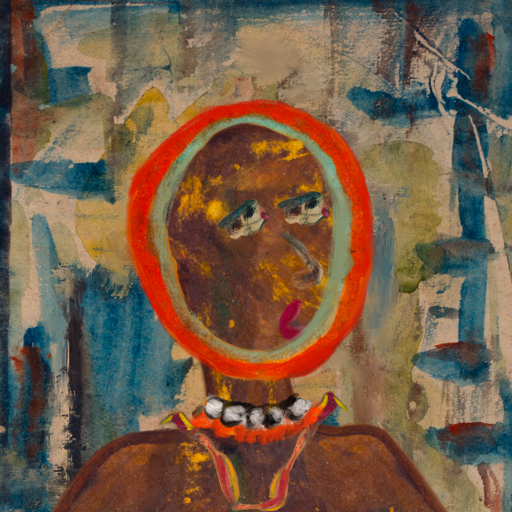
Background: Orphan, Head And Neck Side: Comrade, Face Side: Pipe, Bust: Comrade, Hair Side: Sisters, Head Accessory: Blank, Second Necklace: Gypsy_Mother_1, Necklace: An_Impression, Baby: Blank